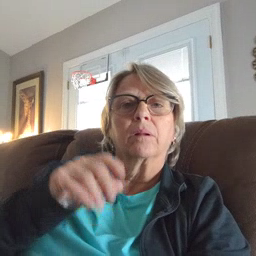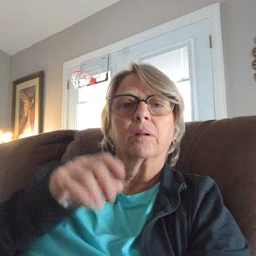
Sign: apple